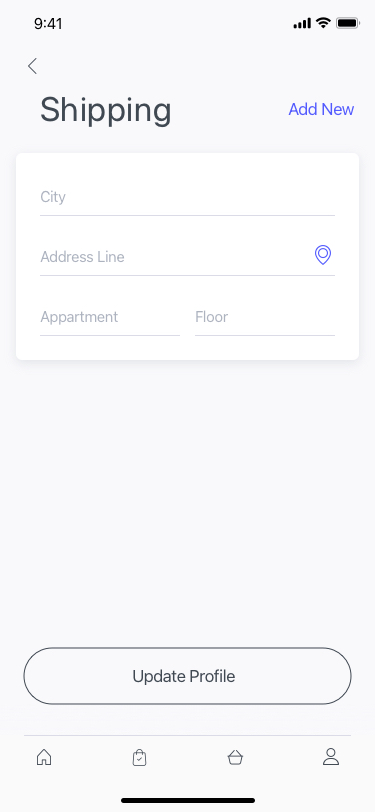
Text in this UI design:
Update Profile
Floor
Appartment
City
Address Line
Shipping
Add New